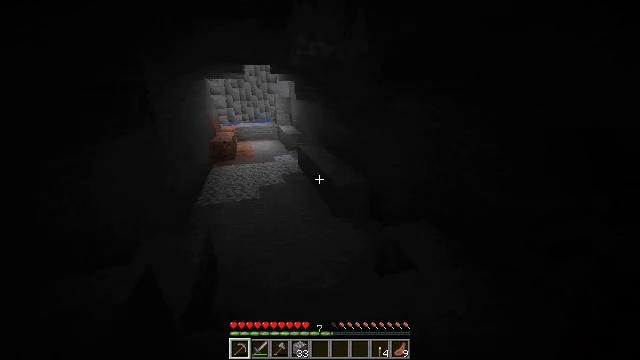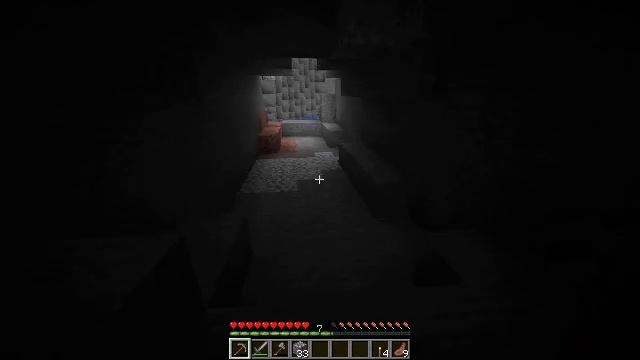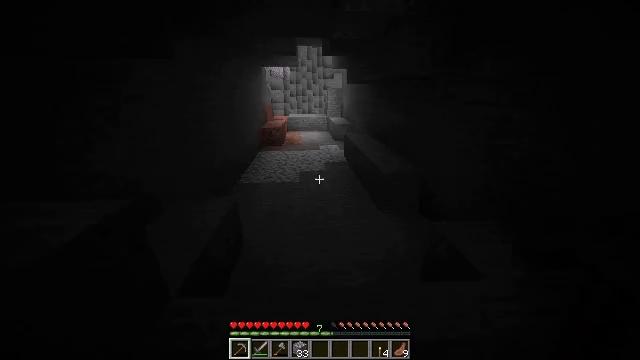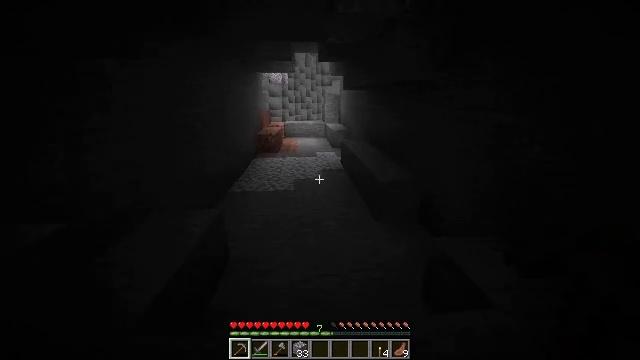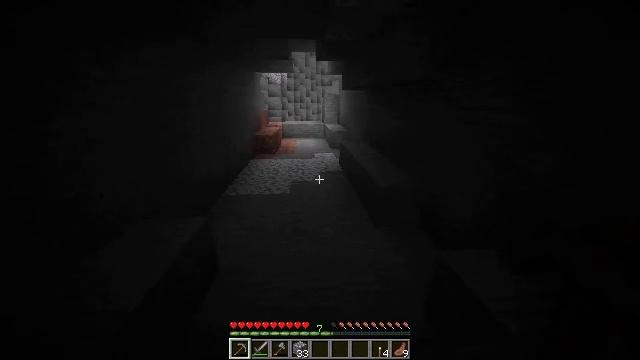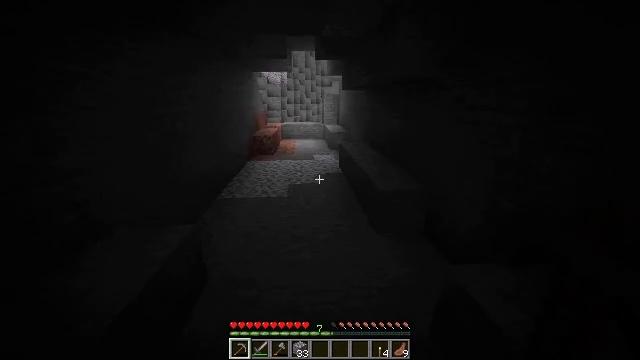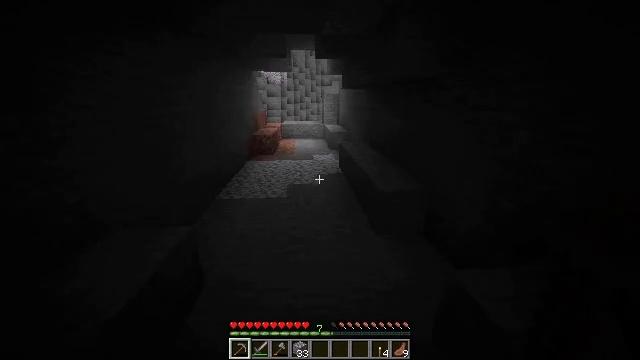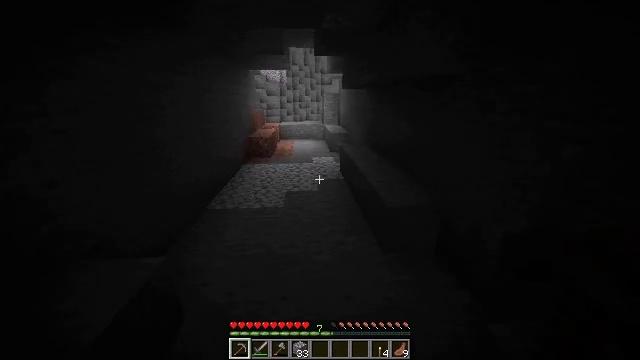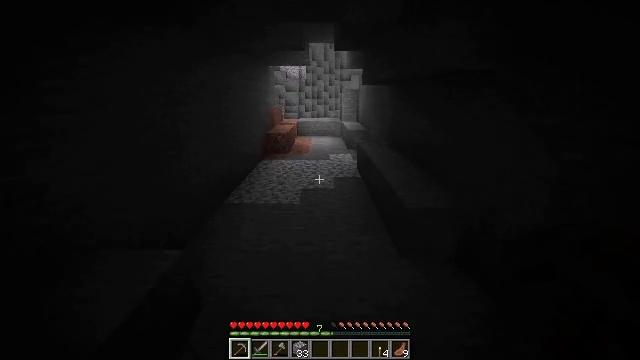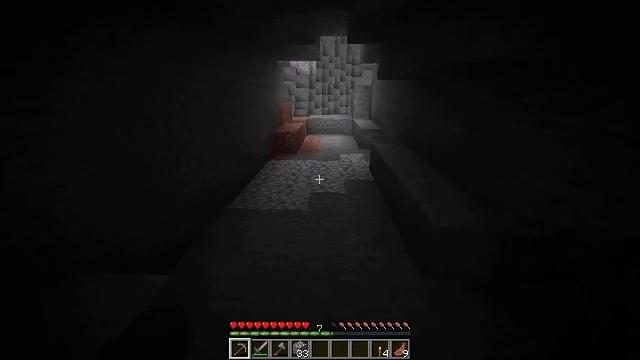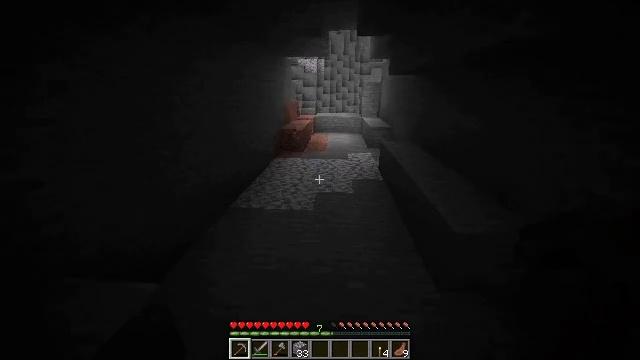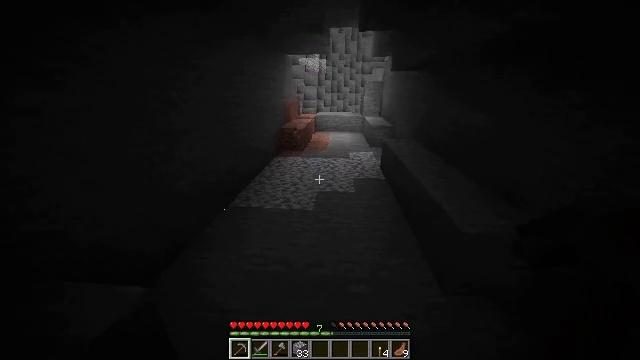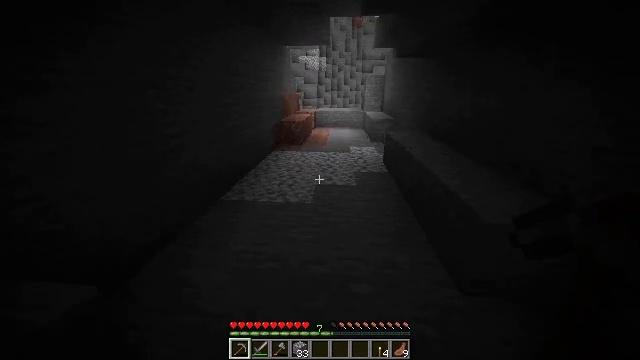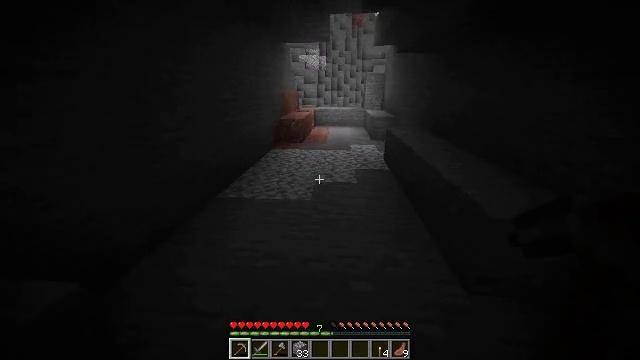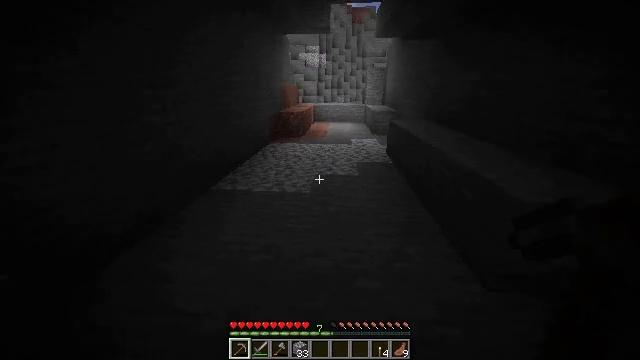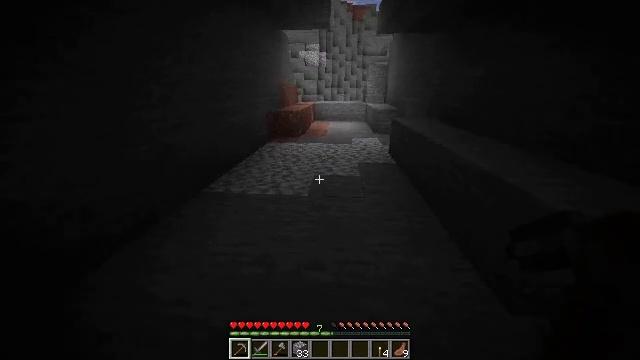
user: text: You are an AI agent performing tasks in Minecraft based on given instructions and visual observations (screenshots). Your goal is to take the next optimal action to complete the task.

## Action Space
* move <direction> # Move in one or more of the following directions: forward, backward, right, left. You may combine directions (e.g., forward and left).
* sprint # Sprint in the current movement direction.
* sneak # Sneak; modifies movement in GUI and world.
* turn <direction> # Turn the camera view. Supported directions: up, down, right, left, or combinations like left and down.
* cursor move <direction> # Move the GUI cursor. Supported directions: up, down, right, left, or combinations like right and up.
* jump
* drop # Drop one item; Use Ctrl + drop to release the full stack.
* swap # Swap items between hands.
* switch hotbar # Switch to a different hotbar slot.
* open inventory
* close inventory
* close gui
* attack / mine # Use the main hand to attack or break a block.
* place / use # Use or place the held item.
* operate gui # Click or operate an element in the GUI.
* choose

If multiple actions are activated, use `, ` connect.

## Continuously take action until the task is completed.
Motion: motion action
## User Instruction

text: Clear the seagrass to get an item.
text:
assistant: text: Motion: move forward, sprint, turn left
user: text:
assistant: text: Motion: move forward, sprint, turn left
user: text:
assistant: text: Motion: move forward, sprint, turn up
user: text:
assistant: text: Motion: move forward, sprint
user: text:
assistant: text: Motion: move forward, sprint
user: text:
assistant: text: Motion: move forward, sprint
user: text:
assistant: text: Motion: move forward, sprint
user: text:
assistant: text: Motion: move forward, sprint, turn left
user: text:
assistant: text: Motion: move forward, sprint, turn left
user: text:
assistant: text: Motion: move forward, sprint, turn left
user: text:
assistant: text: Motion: move forward, sprint, jump
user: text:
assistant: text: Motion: move forward, sprint, jump
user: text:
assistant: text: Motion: move forward, sprint, jump
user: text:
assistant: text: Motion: move forward, sprint, jump
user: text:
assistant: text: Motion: move forward, sprint, jump
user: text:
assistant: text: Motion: move forward, sprint, jump
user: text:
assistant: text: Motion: move forward, sprint, turn right, jump
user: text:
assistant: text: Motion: move forward, sprint, turn right, jump
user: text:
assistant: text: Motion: move forward, sprint, jump
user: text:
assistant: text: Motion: move forward, sprint, jump
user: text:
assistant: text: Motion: move forward, sprint, jump
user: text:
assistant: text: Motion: move forward, sprint, jump
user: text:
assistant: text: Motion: move forward, sprint, jump
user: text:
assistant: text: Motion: move forward, sprint, jump
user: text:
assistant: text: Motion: move forward, sprint, jump
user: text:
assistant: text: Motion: move forward, sprint, jump
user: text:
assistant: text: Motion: move forward, sprint, jump
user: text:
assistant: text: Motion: move forward, sprint, jump
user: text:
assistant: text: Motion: move forward, sprint, jump
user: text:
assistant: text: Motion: move forward, sprint, jump